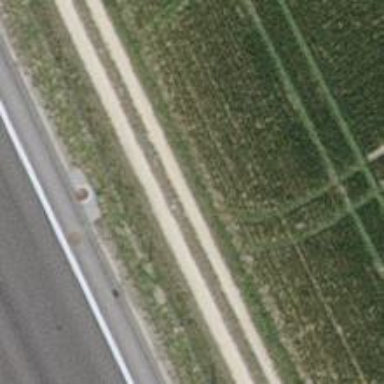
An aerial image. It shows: Service road with compacted surface.